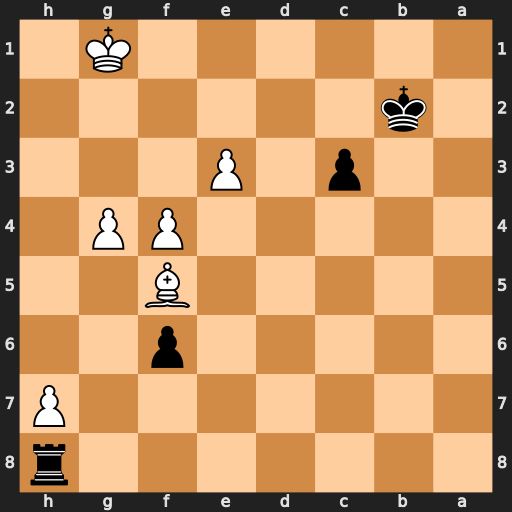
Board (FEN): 7r/7P/5p2/5B2/5PP1/2p1P3/1k6/6K1
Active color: b
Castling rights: -
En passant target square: -
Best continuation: c2 Bxc2 Kxc2